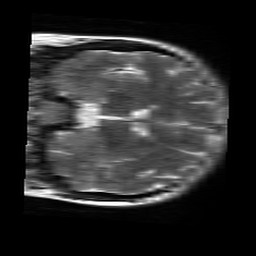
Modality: T2w
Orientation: coronal
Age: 22
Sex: female
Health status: healthy
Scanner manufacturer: siemens
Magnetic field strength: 3 T
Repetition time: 4.01 s
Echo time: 0.116 s